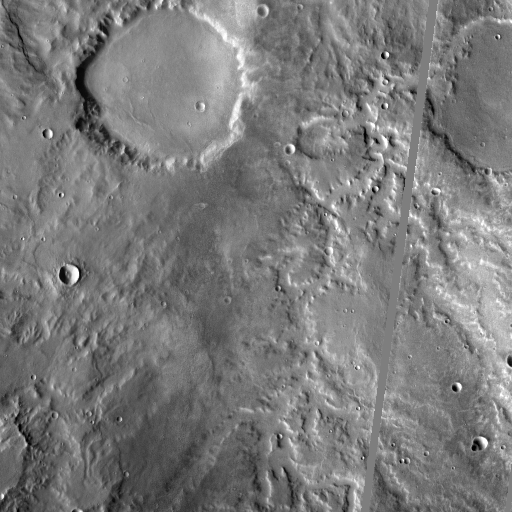
Crater classes present: Background, Other, Buried